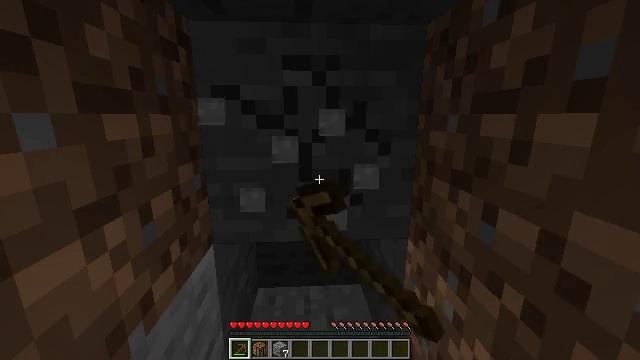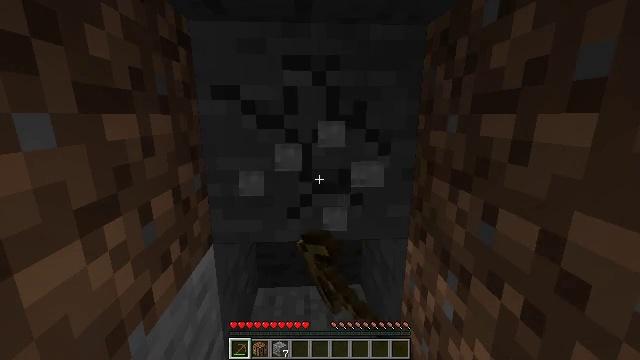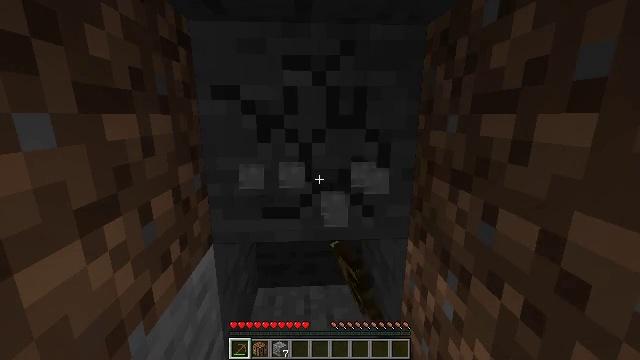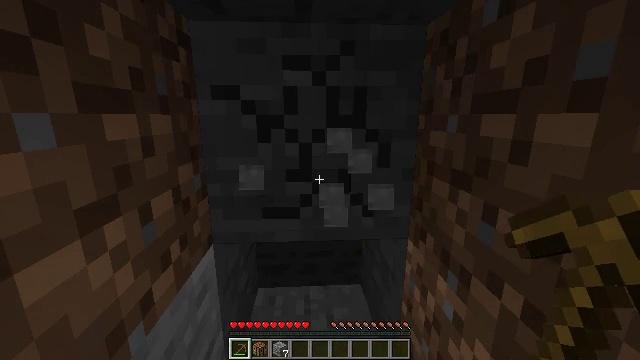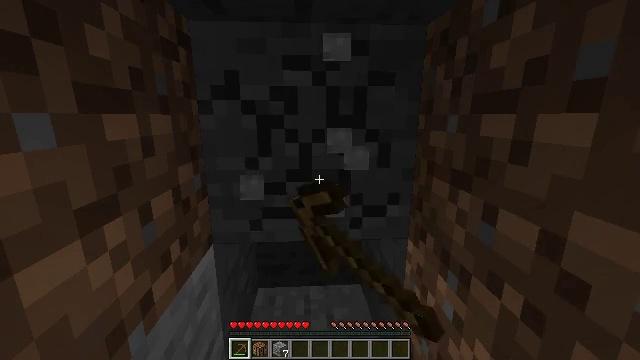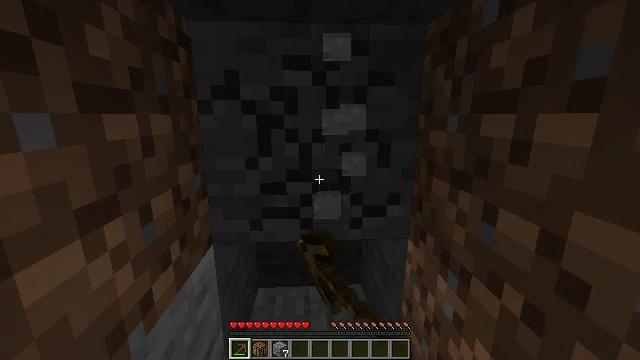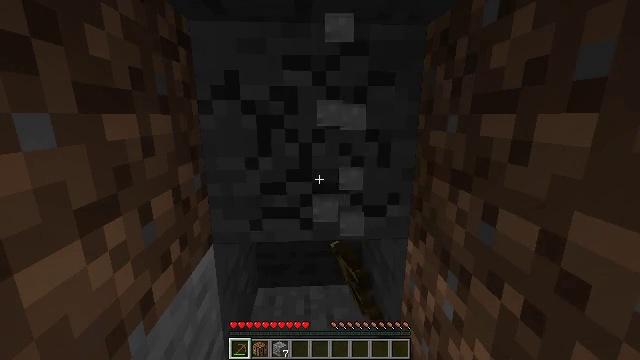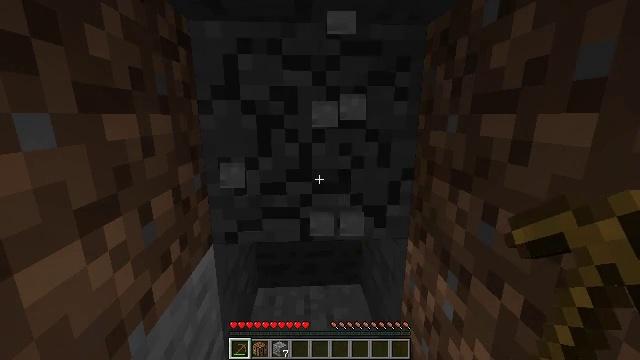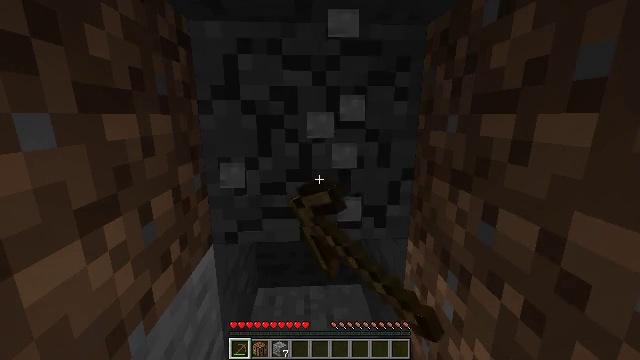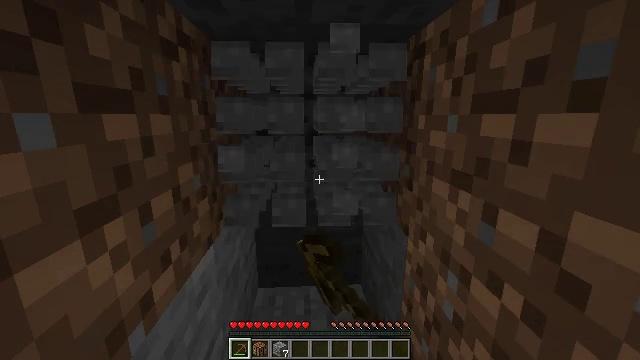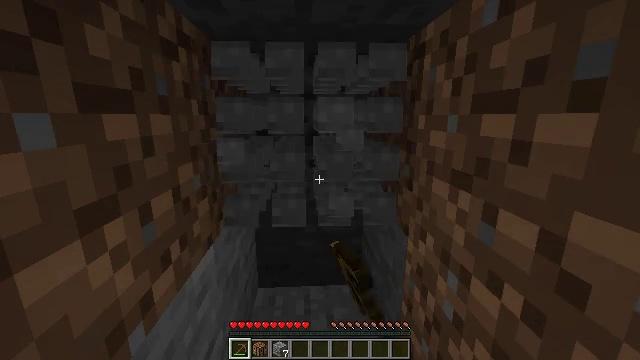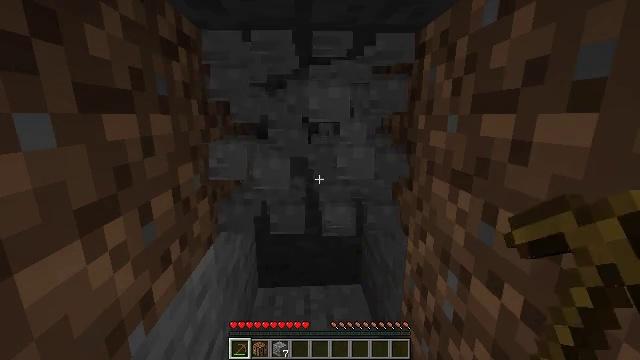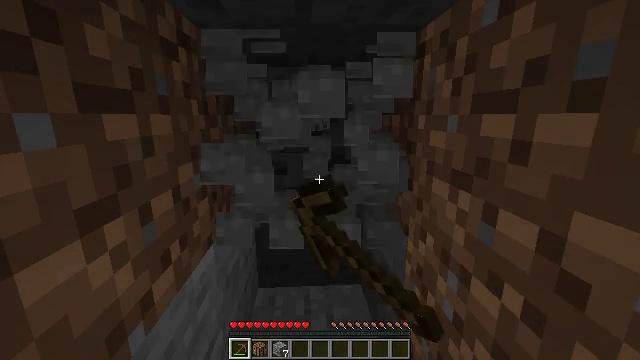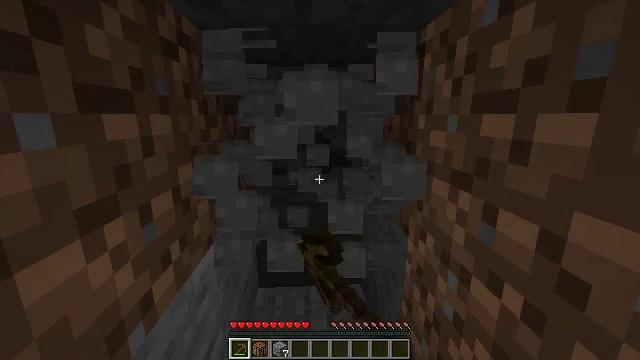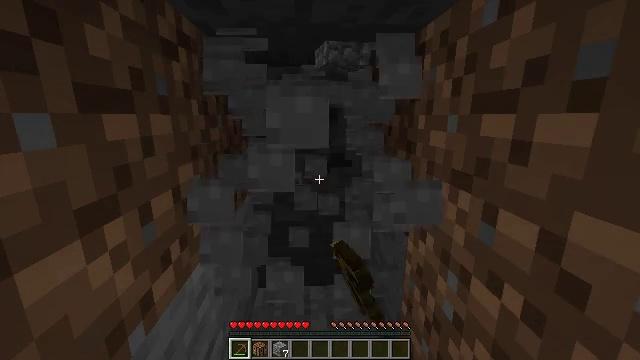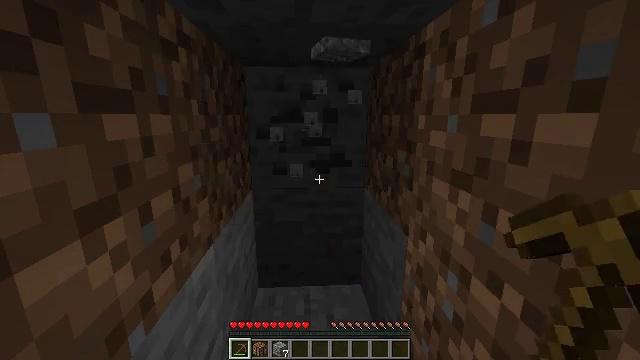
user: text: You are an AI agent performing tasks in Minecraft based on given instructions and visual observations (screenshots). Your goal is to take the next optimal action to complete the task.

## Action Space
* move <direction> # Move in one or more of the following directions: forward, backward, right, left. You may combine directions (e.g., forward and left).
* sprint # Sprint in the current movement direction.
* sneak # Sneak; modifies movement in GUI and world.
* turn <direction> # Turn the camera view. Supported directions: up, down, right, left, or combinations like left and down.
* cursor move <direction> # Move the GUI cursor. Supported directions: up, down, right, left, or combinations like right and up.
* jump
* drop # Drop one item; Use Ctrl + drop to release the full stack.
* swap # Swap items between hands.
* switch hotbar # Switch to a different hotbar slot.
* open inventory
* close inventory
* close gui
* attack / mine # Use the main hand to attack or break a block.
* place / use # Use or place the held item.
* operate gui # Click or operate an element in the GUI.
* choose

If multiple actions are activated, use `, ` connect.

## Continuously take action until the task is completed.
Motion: motion action
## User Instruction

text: Gather stone by using a pickaxe.
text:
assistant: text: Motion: attack / mine
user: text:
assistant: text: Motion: attack / mine
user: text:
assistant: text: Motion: attack / mine
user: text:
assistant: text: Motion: attack / mine
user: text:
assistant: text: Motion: attack / mine
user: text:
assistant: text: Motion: attack / mine
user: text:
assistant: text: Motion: attack / mine
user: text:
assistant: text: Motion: attack / mine
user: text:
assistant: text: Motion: attack / mine
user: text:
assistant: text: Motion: attack / mine
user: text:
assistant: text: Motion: attack / mine
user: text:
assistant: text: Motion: attack / mine
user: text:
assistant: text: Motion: attack / mine
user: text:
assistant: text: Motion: attack / mine
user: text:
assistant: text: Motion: attack / mine
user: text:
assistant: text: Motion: attack / mine
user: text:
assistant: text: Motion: attack / mine
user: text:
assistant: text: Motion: move forward, attack / mine
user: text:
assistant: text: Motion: move forward
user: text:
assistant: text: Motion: move forward
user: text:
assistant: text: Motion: move forward
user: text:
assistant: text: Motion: move forward
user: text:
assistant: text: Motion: move forward
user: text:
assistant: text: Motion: move forward
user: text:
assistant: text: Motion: move forward
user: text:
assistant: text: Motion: move forward
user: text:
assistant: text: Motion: move forward
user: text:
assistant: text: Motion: move forward
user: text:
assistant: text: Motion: move forward
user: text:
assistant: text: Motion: move forward